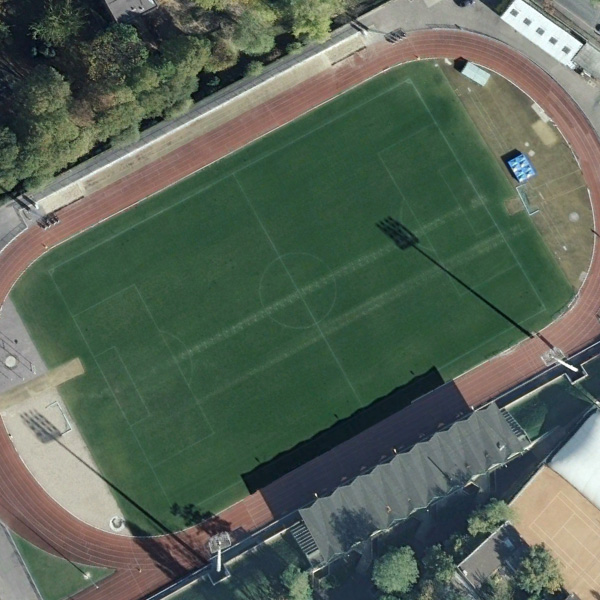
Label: Playground